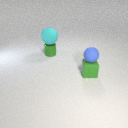
small green rubber cube below small blue rubber sphere